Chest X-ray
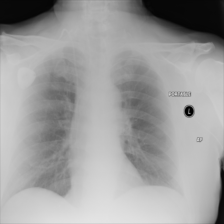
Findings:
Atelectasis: negative
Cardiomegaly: negative
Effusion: negative
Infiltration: negative
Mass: negative
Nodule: negative
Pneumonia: negative
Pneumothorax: negative
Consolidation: negative
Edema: negative
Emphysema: negative
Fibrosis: negative
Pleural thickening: negative
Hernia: negative